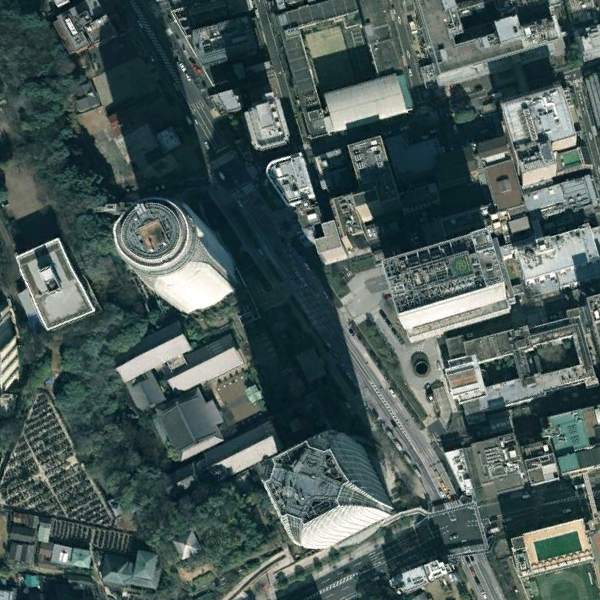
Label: Commercial